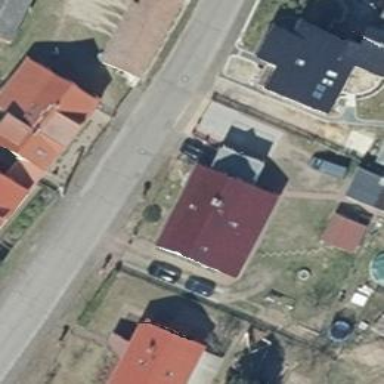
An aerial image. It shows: House with gabled roof oriented along the building.